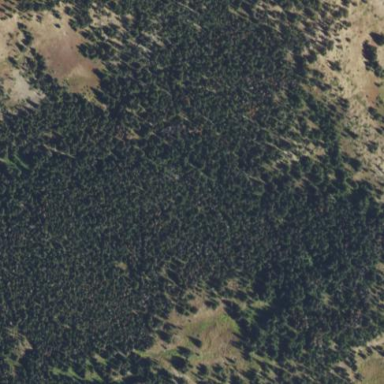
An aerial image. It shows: Evergreen needle-leaved woodland.